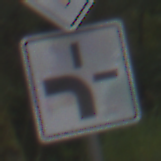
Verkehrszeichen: VerlaufVorfahrtsstrasse1
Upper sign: Vorfahrtsstrasse
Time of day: Midday
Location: Outdoor (Nature)
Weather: Overcast
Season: Autumn
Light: Natural